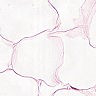
Metastatic tissue present: no